Question: I am following the tutorial on nettuts <URL> but using my own json call from google spreadsheet. Except the search filter doesn't seem to be working.
EDIT: Based on feedback, here is simplified example
'''
app.controller("mainController", function($scope, $http){
$scope.results = [];
$scope.filterText = null;
$scope.init = function() {
var sheet = "od6"; //upcoming classes
var key = "0AhVWrVLsk5a5dDJyaW1LMXFEVk1UY0FPVlBVcHd1bGc";
var url = "http://spreadsheets.google.com/feeds/list/" + key + "/" + sheet + "/public/values?alt=json-in-script";
$http.jsonp(url + '&callback=JSON_CALLBACK').success(function(data) {
angular.forEach(data, function(value, index){
angular.forEach(value.entry, function(classes, index){
$scope.results.push(classes);
});
});
}).error(function(error) {
});
};
});
'''
After that it seems to be fairly easy to set up, just like:
'''
<input type="text" ng-model="filterText" placeholder="Enter text here">
<ul>
<li ng-repeat="classes in results | filter:filterText>
<h3>{{classes.gsx$title.$t}}</h3>
<p>{{classes.gsx$description1.$t}}</p>
<ul>
<li><strong>Start:</strong> {{classes.gsx$start.$t}} </li>
<li><strong>End:</strong> {{classes.gsx$finish.$t}} </li>
<li><strong>Price:</strong> {{classes.gsx$price.$t}} </li>
<li><strong>Seats:</strong> {{classes.gsx$spots.$t}} </li>
<li><strong><a href = "{{classes.gsx$url.$t}}">Sign up now</a></strong></li>
</ul>
</li>
</li>
</ul>
'''
but when i run filterText search, it doesn't give any results. the page comes up empty. here is full code example.
<URL>
here is json response:

Huge thanks!
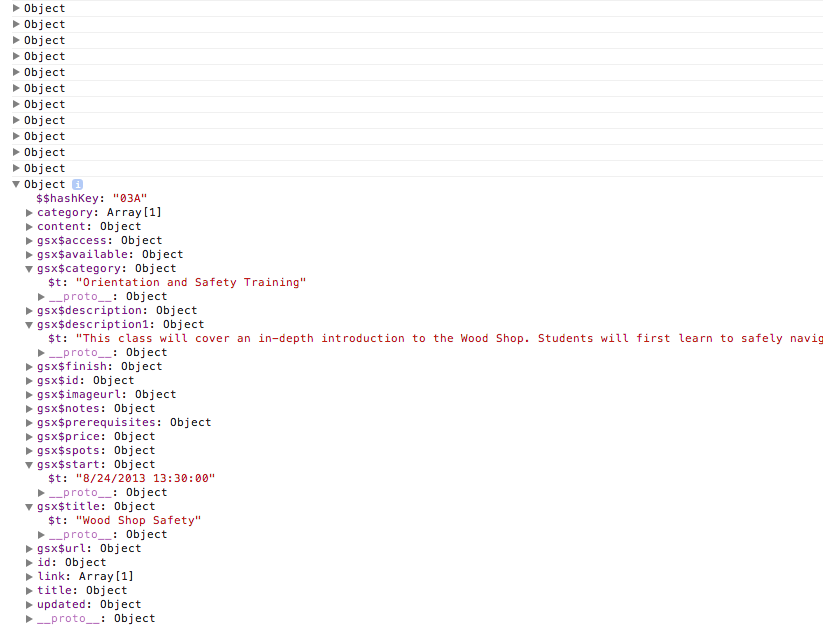
Answer: Since you try to filter the text wrapped in object, you can try this approach:
This will show records with title containing whatever typed in the 'filterText' search bar.
'''
<li ng-repeat="classes in results | filter:{gsx$title.$t: filterText} | isCategory:categoryFilter">
'''